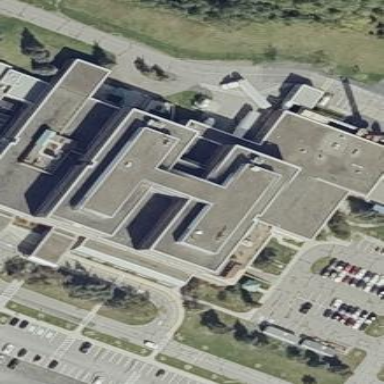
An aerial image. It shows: Hospital building.